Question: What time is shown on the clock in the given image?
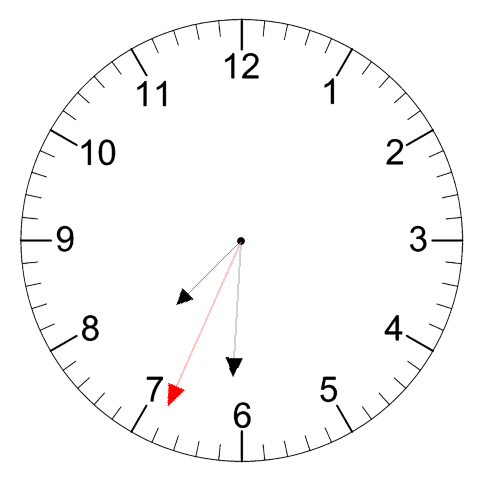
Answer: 07:30:34